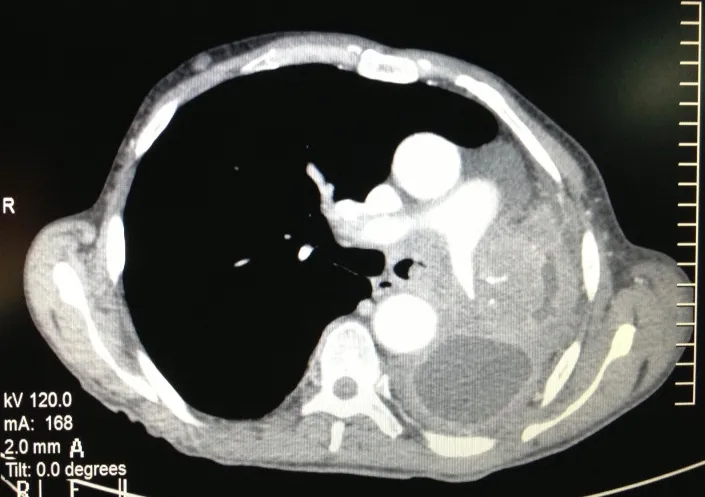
Axial computed tomography images of the chest, showing a
left endobronchial mass lesion with total left lung collapse. There is
mediastinal deviation to the left. In addition, complex collections are
seen in the left hemithorax.
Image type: radiology (ct)